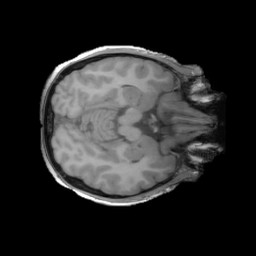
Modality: T1w
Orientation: axial
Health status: ill
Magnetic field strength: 3 T